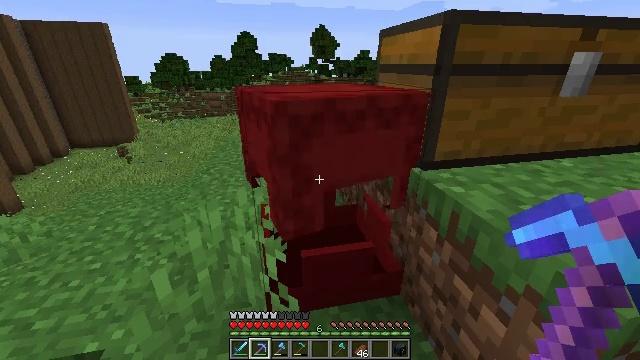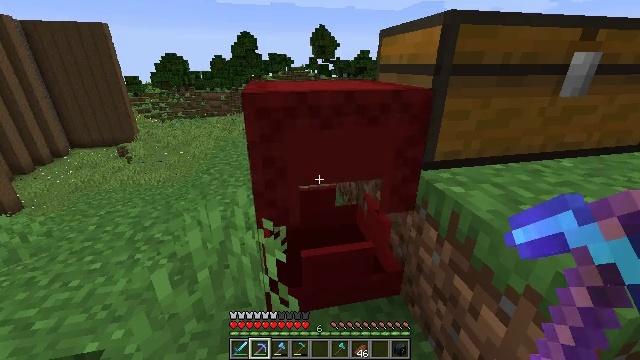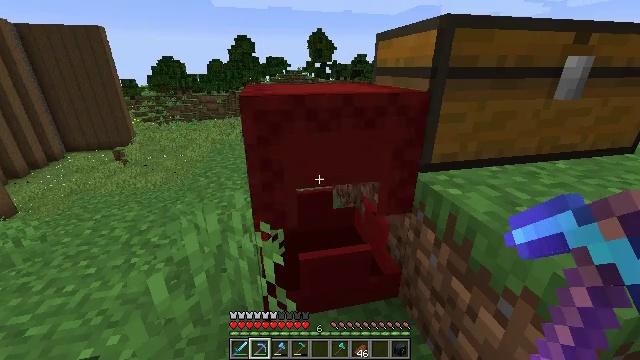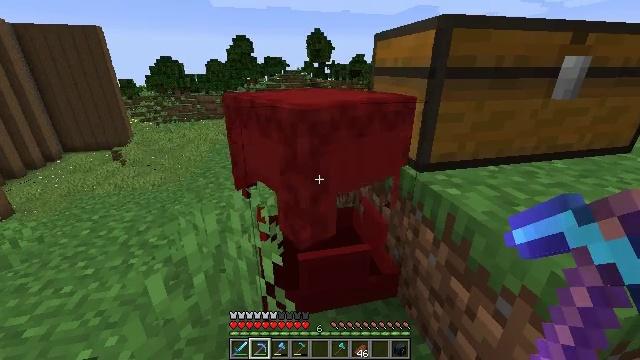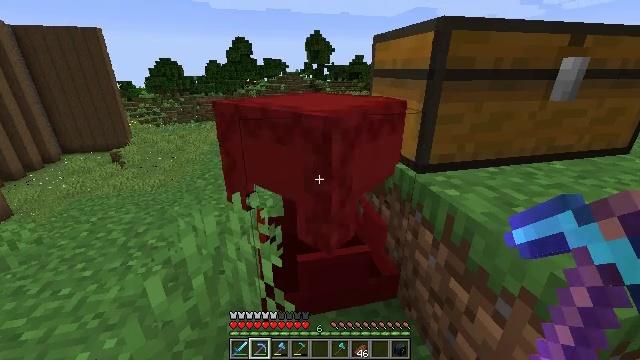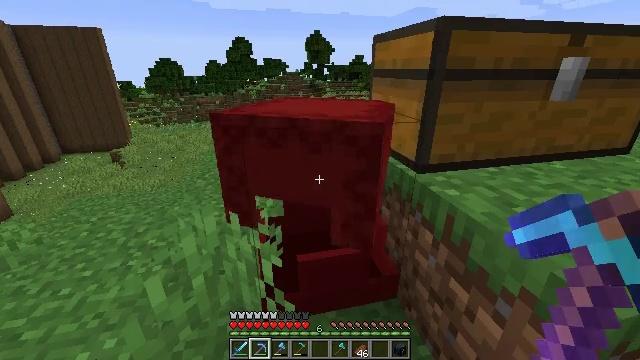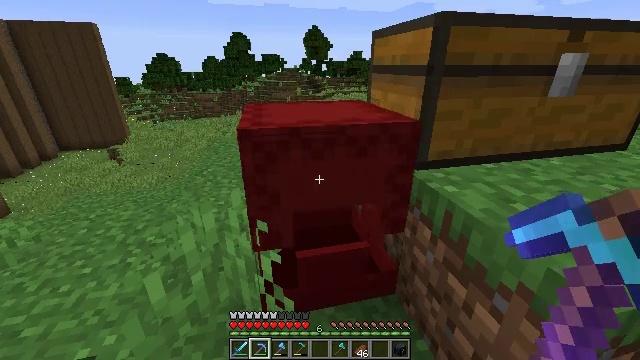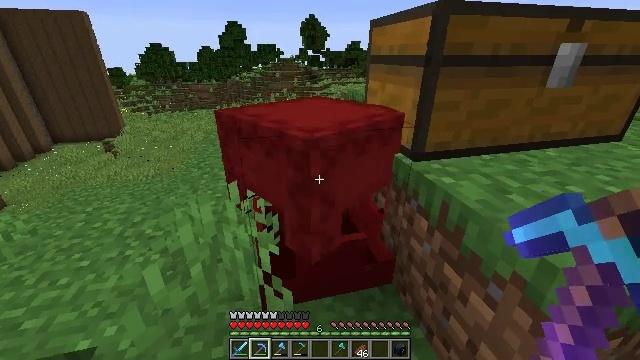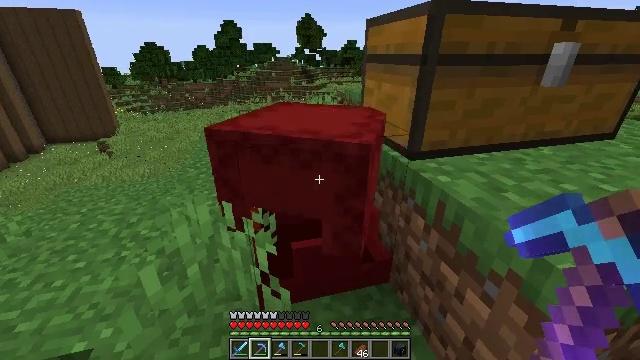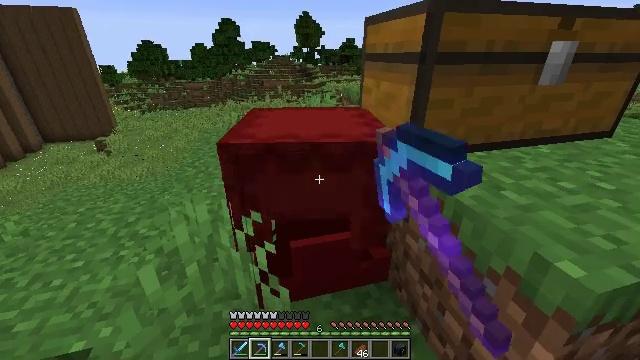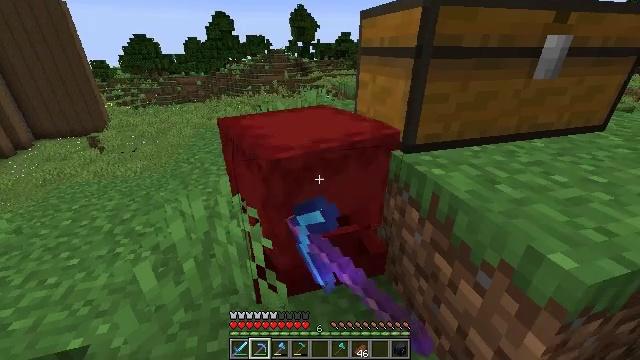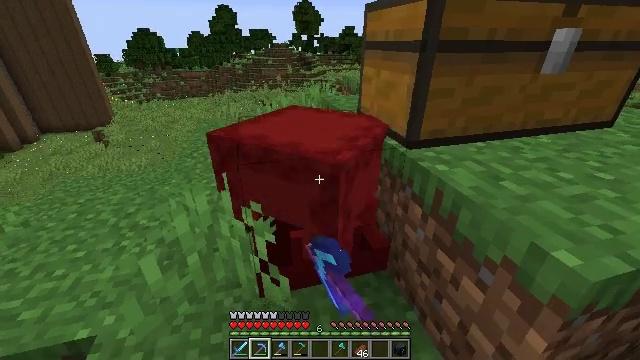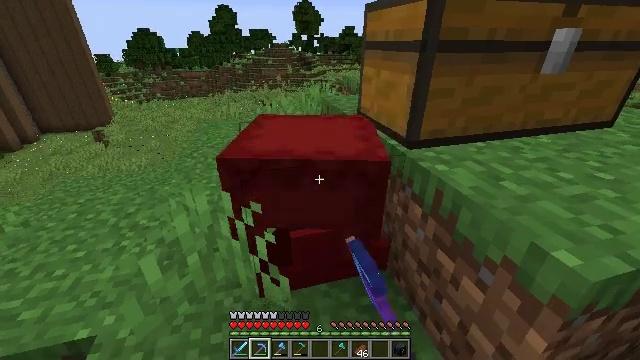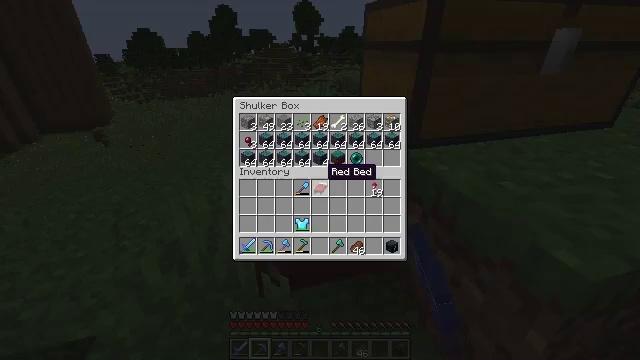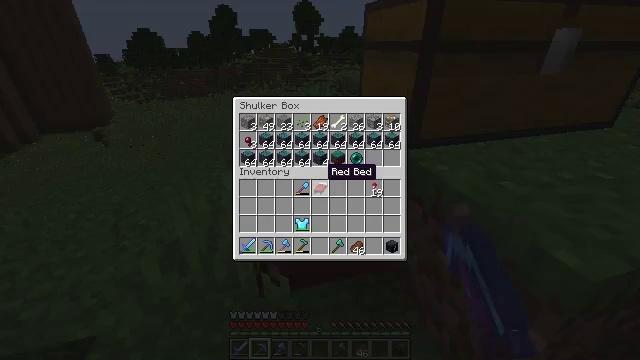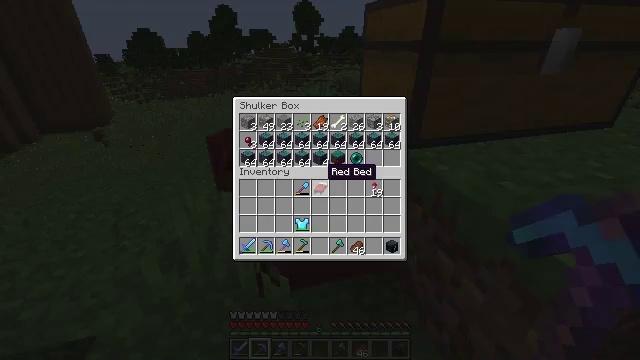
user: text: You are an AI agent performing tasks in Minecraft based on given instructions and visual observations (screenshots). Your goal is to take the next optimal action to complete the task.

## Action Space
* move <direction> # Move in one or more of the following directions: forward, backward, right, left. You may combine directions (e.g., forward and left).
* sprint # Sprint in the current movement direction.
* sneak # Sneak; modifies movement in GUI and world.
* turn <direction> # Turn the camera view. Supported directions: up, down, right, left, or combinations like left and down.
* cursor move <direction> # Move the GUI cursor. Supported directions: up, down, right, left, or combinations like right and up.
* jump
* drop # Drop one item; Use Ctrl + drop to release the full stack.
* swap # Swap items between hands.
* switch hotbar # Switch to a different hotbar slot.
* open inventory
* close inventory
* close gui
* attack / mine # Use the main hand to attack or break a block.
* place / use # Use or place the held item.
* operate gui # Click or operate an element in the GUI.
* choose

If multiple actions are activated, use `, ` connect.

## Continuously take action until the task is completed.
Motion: motion action
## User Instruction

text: Destroy the red shulker box for reuse.
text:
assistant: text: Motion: no_op
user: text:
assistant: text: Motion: no_op
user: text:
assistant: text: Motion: no_op
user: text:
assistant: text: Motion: no_op
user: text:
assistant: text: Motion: no_op
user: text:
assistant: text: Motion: no_op
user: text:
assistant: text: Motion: turn down
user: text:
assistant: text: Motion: use / place
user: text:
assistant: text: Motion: use / place
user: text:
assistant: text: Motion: turn down
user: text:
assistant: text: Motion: turn down
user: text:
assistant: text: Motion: no_op
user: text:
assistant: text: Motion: open gui
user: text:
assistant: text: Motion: no_op
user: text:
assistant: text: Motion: no_op
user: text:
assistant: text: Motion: no_op
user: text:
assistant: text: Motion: no_op
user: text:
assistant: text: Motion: no_op
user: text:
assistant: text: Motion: cursor move right and up
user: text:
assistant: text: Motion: cursor move up
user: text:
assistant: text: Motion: cursor move up
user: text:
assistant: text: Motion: cursor move up
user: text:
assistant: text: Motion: sneak
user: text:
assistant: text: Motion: sneak
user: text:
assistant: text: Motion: sneak
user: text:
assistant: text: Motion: sneak, operate gui
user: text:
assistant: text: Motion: sneak, operate gui
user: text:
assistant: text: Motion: sneak
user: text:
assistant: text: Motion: cursor move down
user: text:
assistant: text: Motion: turn down, close gui